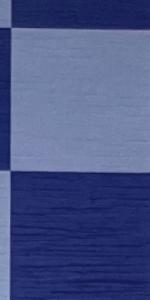
Label: Empty